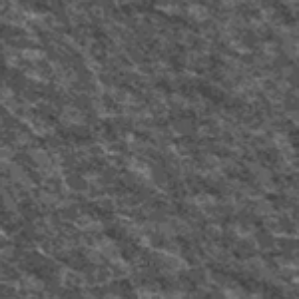
Label: frost